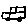
Label: car